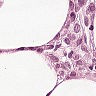
Metastatic tissue present: yes